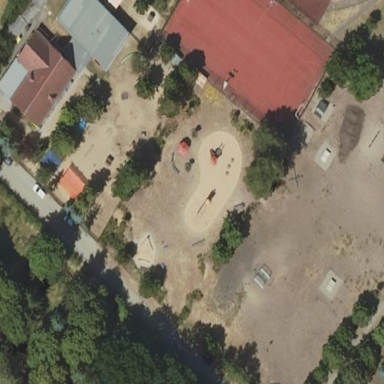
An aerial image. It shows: Kindergarten.